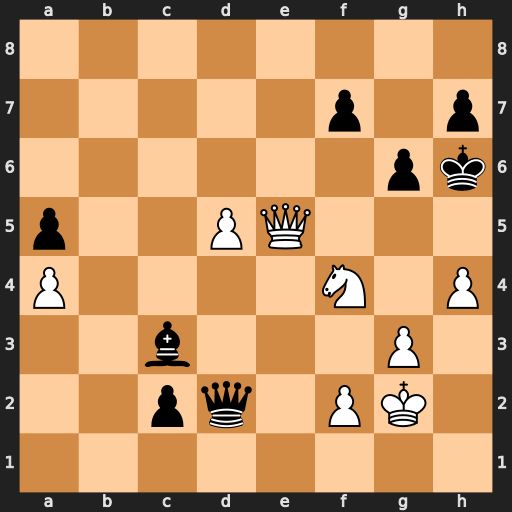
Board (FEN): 8/5p1p/6pk/p2PQ3/P4N1P/2b3P1/2pq1PK1/8
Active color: w
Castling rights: -
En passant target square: -
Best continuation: Qg5+ Kg7 Nh5+ Kh8 Qd8#